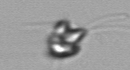
Label: Pyramimonas_longicauda